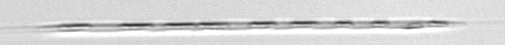
Label: Rhizosolenia